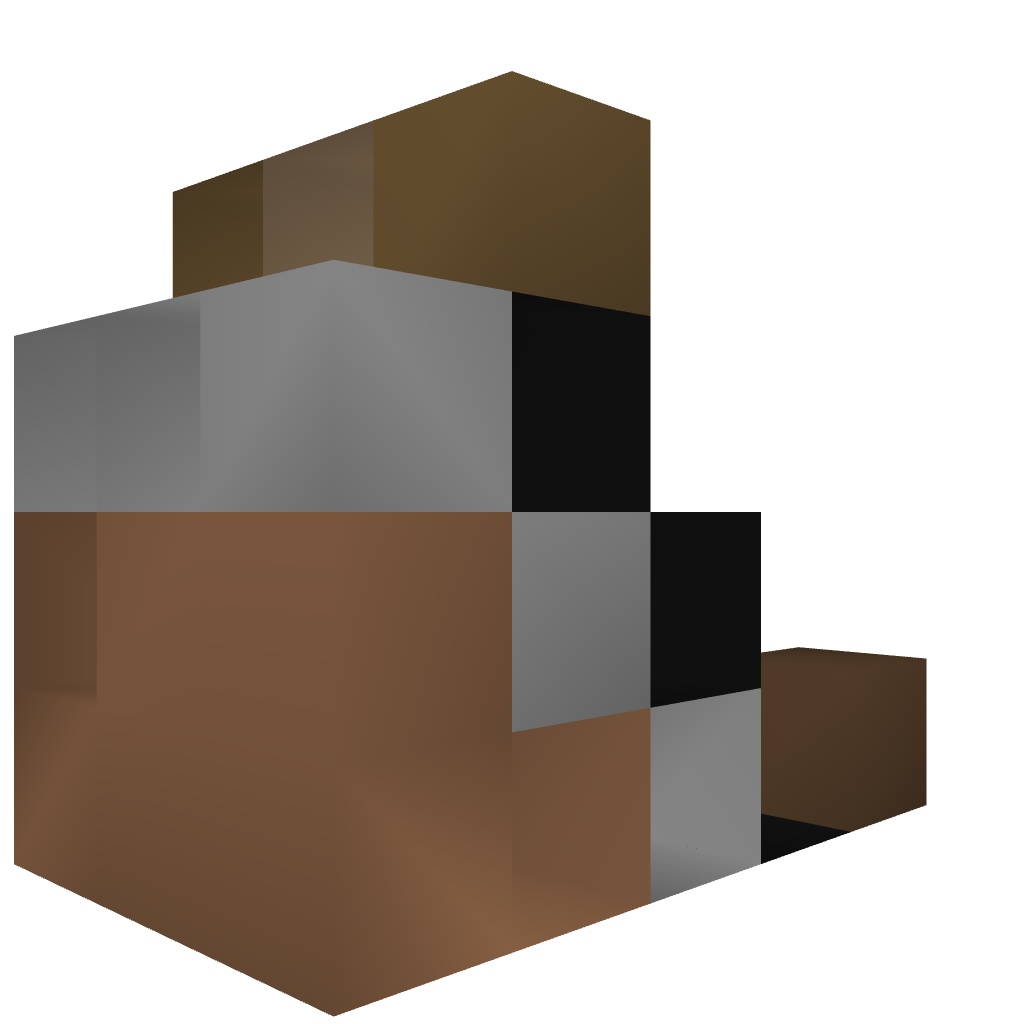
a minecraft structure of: Bongos!!!